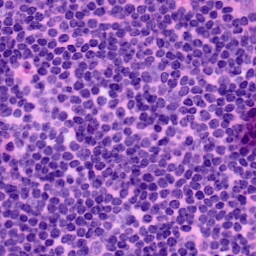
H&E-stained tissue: LymphNode